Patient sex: F
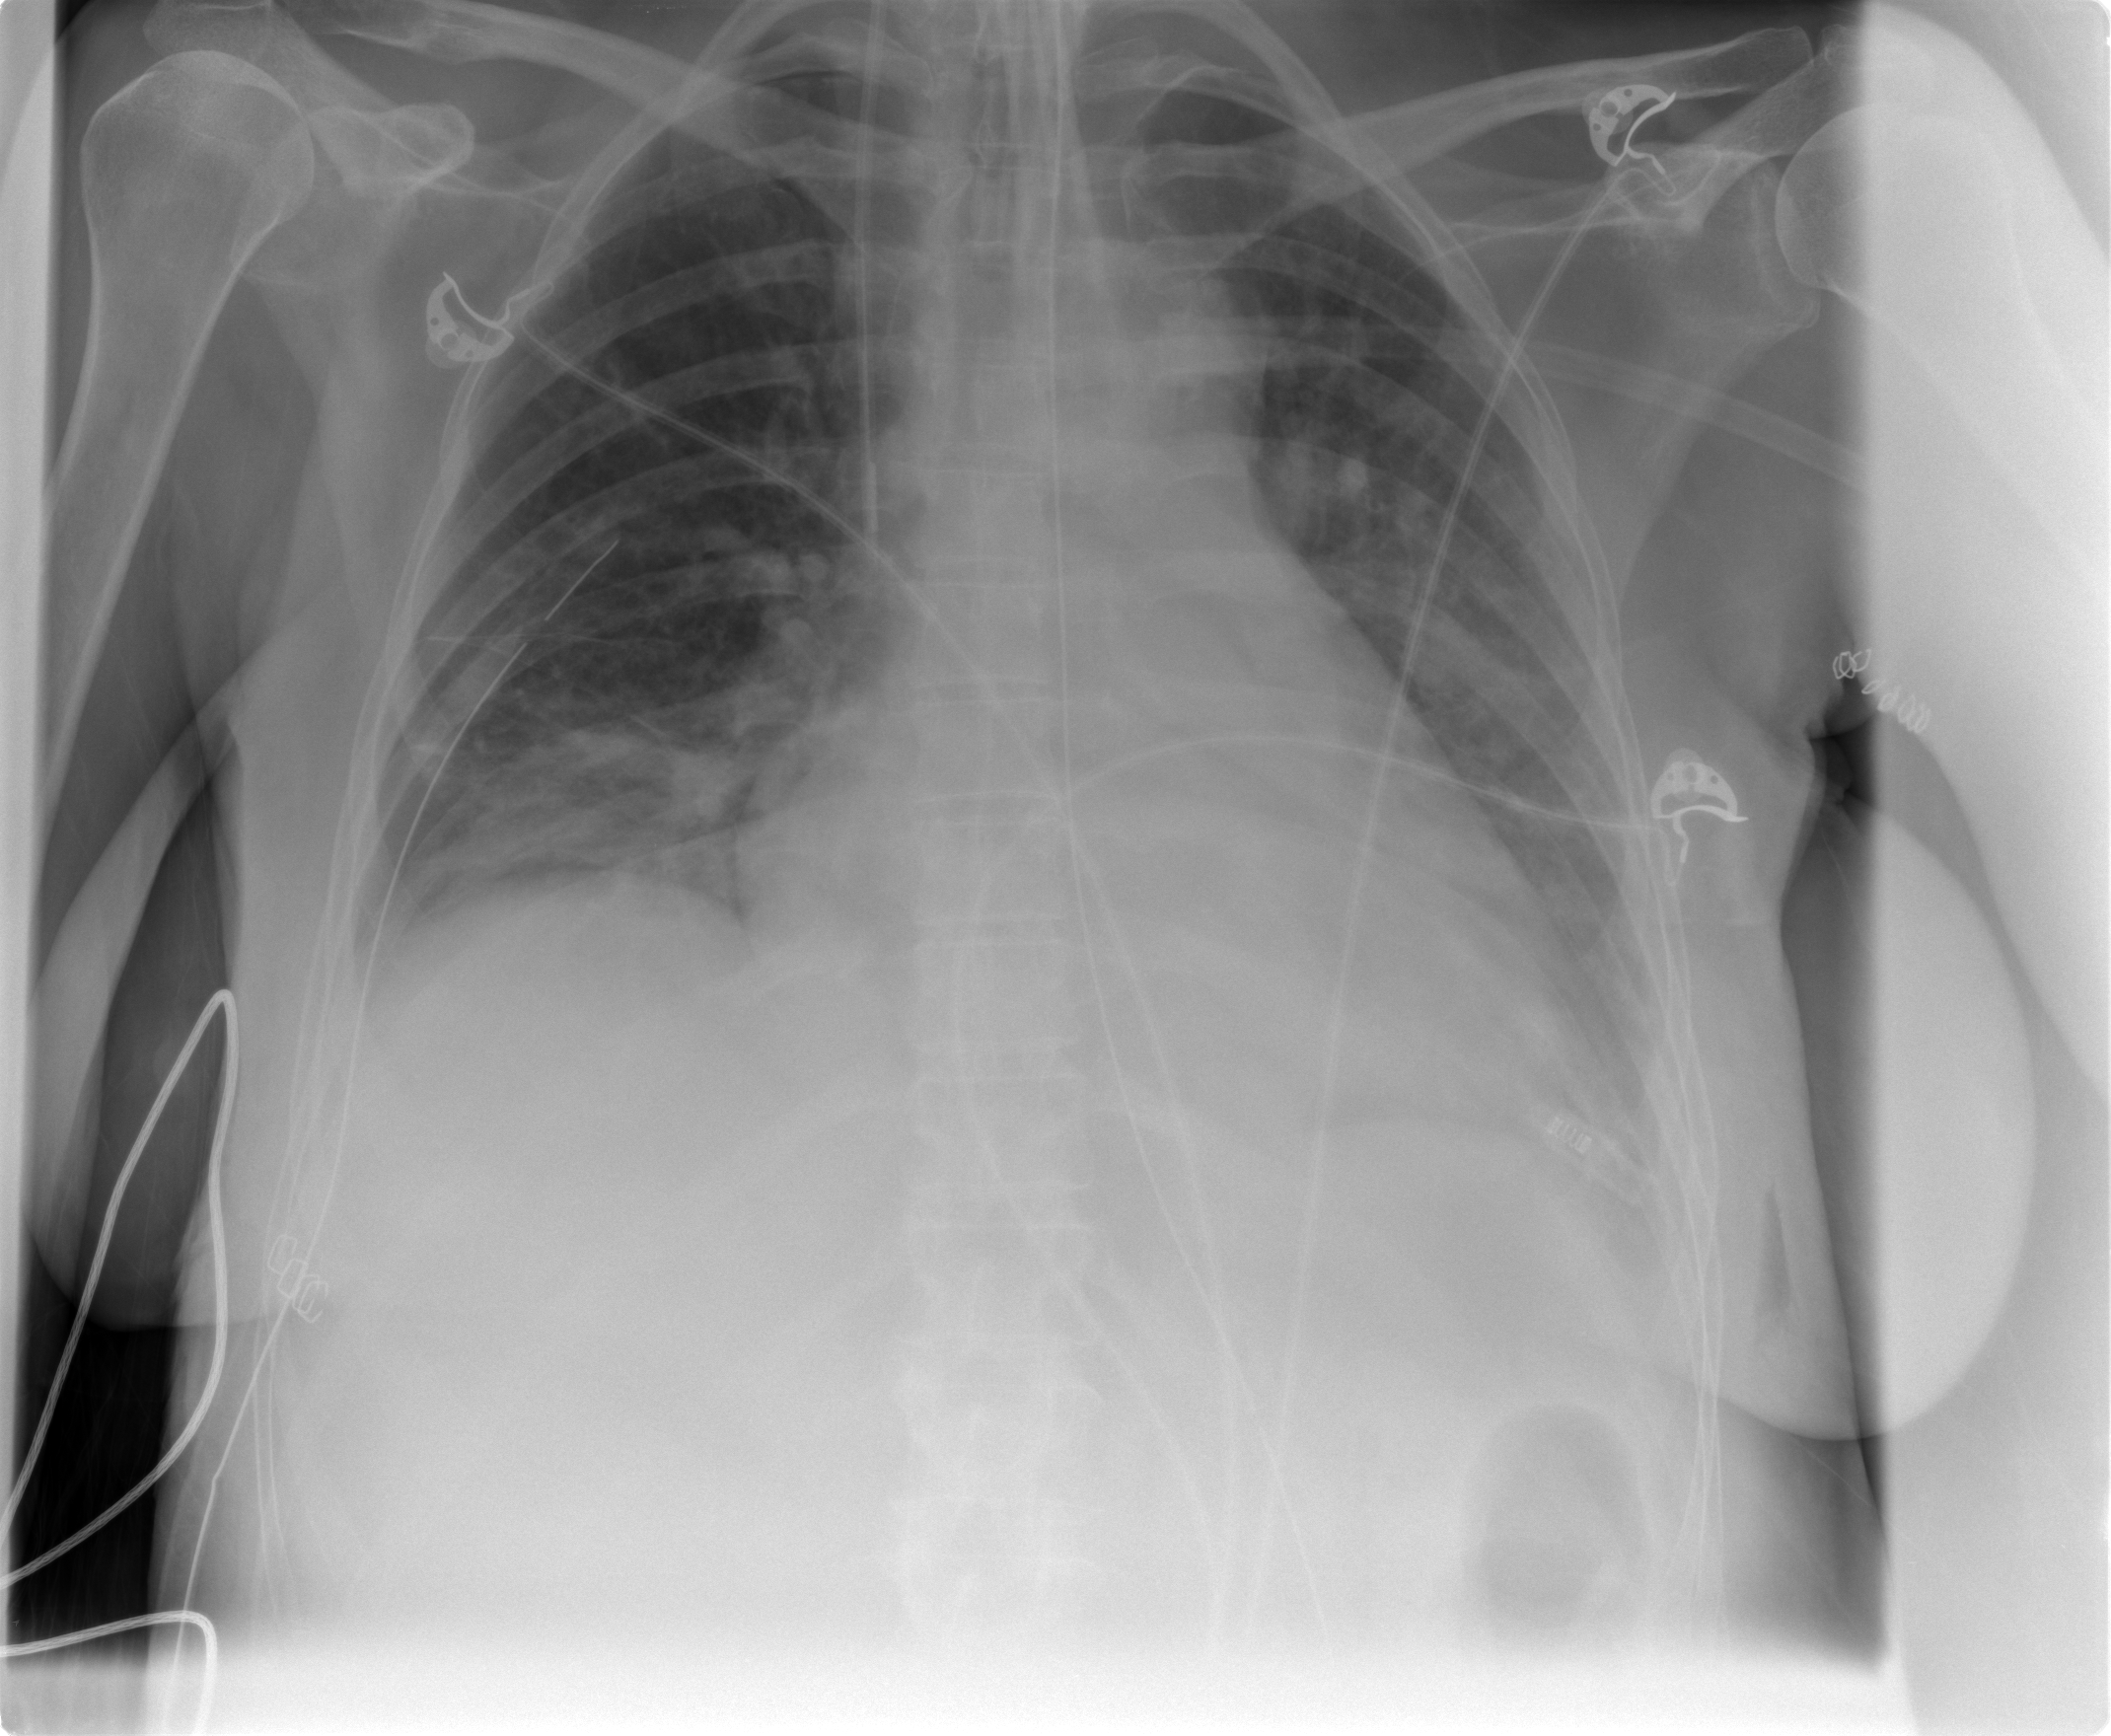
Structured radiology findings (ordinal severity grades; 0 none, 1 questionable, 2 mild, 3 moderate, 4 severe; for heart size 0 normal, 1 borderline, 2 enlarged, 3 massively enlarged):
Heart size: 2
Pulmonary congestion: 2
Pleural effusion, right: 2
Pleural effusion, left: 2
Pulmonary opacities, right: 2
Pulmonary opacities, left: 1
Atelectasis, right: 2
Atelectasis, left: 2